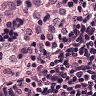
Metastatic tissue present: no